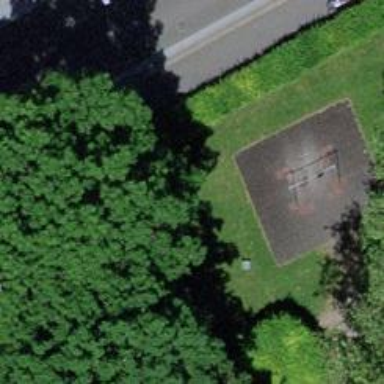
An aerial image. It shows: Playground with basket swing.